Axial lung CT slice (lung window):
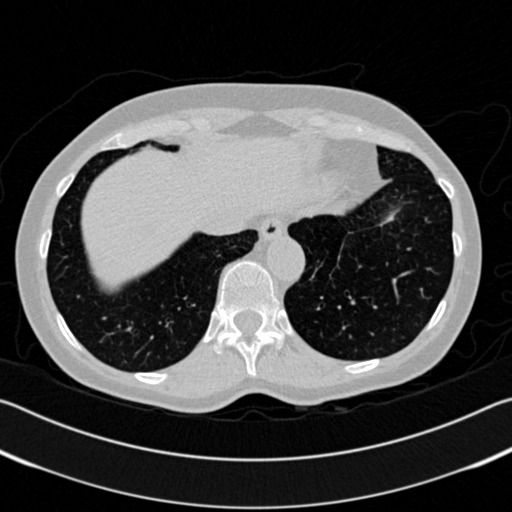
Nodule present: no